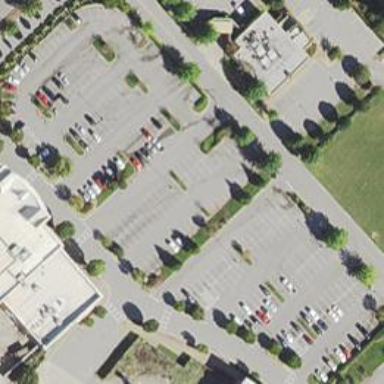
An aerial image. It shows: Parking area.